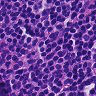
Metastatic tissue present: no